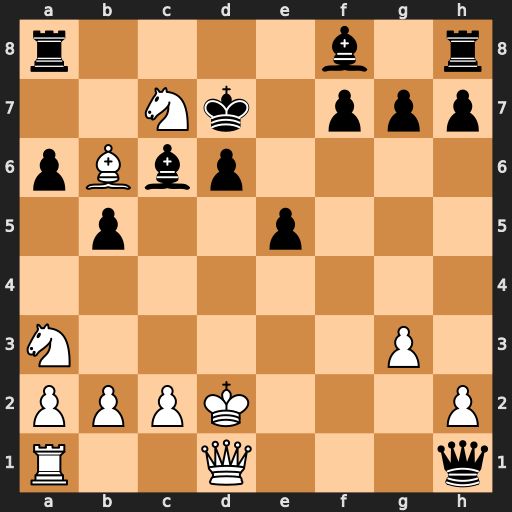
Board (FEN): r4b1r/2Nk1ppp/pBbp4/1p2p3/8/N5P1/PPPK3P/R2Q3q
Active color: w
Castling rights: -
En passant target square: -
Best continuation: Qg4+ Ke7 Rxh1